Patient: sex F, age 72
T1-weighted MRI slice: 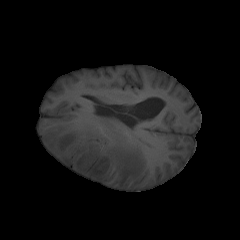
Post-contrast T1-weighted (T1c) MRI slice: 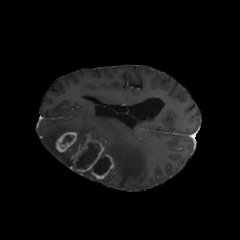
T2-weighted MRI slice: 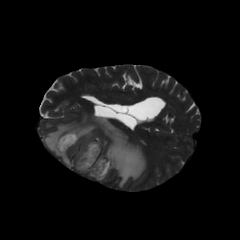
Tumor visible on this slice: yes
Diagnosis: Glioblastoma, IDH-wildtype
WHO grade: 4